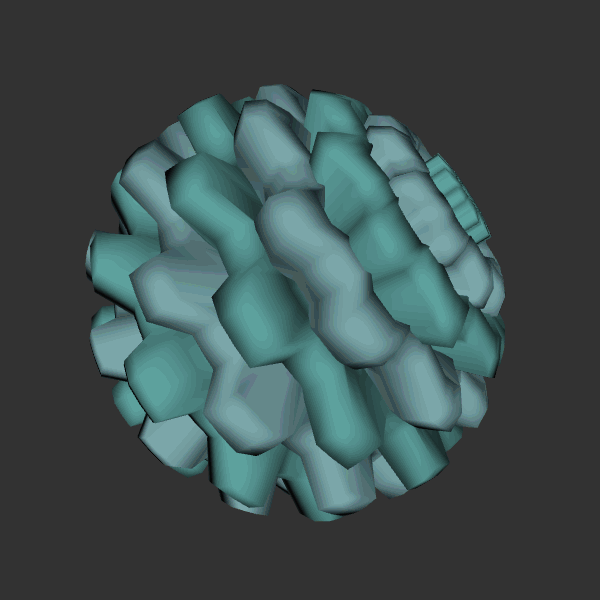
Background: dark